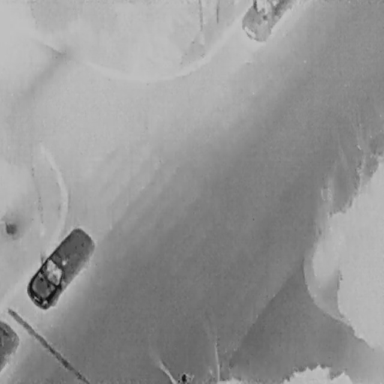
There is a Car in the infrared image.